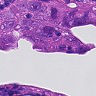
Metastatic tissue present: yes